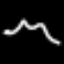
Label: squiggle